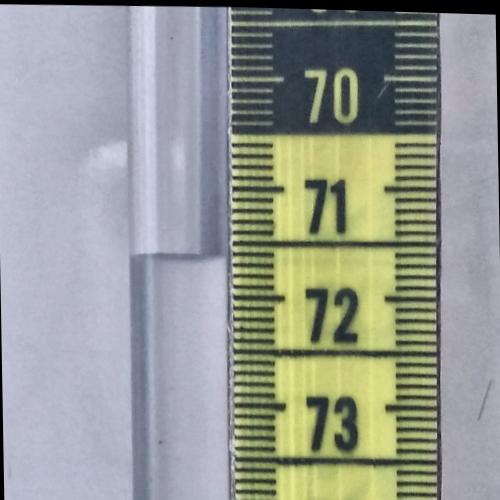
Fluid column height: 71.6 cm